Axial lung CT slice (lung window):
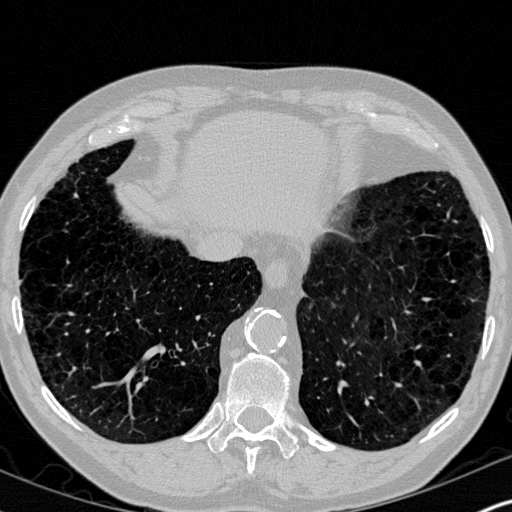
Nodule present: no